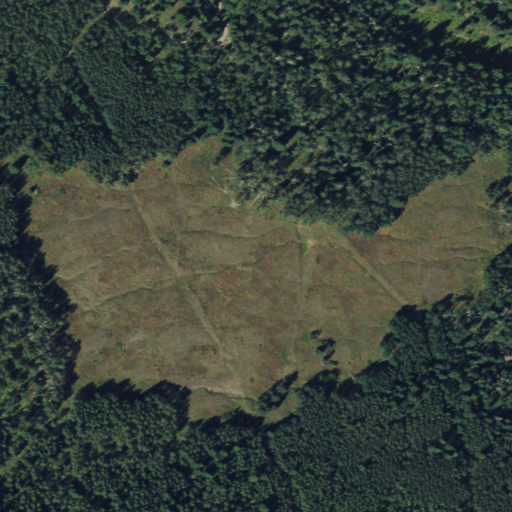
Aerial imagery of plain(s) in Colorado named Cabbage Patch containing deciduous forest, grassland, evergreen forest, shrub, and mixed forest